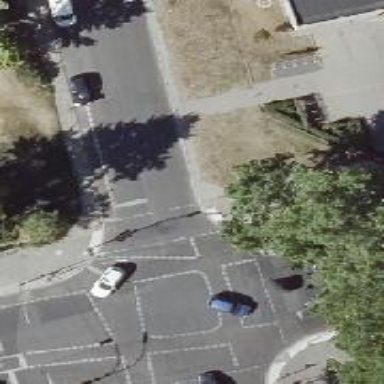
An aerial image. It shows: Road crossing with traffic signals.